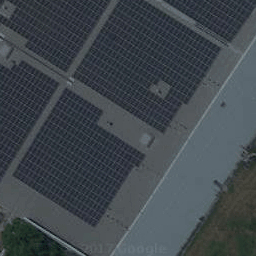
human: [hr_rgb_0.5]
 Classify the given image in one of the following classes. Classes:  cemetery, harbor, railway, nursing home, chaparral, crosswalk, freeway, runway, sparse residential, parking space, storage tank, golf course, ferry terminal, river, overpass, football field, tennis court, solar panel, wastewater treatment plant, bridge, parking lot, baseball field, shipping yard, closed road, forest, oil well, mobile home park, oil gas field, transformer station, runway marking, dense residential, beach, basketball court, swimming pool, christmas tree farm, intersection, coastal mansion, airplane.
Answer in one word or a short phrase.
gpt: solar panel